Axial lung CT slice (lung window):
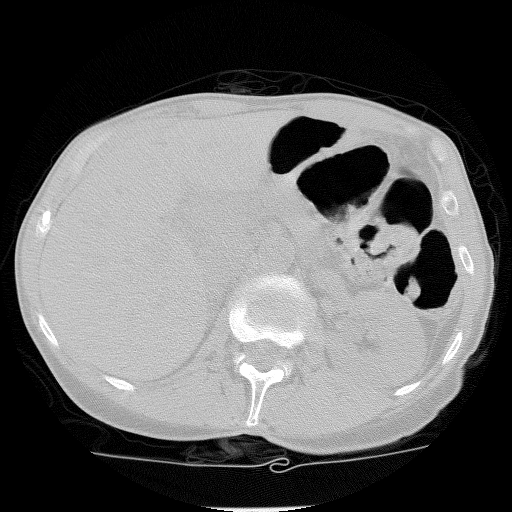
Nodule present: no